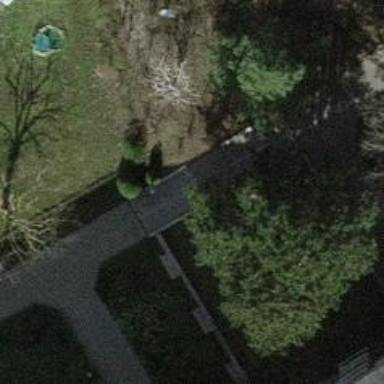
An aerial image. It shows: Set of concrete steps.